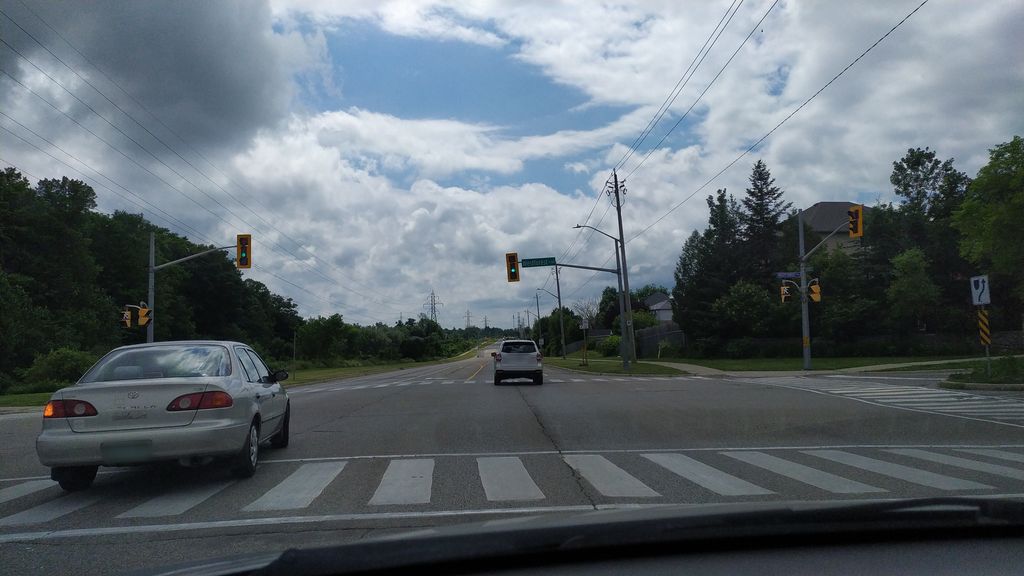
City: kitchener-waterloo